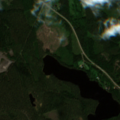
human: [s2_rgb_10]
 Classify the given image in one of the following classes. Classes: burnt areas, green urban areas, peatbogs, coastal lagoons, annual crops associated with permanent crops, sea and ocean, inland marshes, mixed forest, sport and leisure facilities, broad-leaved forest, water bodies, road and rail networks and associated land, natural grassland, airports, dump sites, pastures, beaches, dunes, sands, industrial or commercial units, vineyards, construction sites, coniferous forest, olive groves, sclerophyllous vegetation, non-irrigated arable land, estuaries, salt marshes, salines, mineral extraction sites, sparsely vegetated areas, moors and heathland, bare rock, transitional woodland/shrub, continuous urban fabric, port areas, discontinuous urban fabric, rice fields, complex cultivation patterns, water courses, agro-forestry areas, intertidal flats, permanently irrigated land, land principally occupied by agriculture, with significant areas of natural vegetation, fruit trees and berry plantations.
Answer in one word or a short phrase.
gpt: coniferous forest, mixed forest, transitional woodland/shrub, water bodies